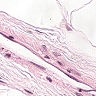
Metastatic tissue present: no